Interaction volume radius: 10 \u00c5
Interaction volume height: 10 \u00c5
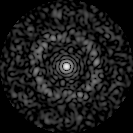
Disorder parameter: 0.8255